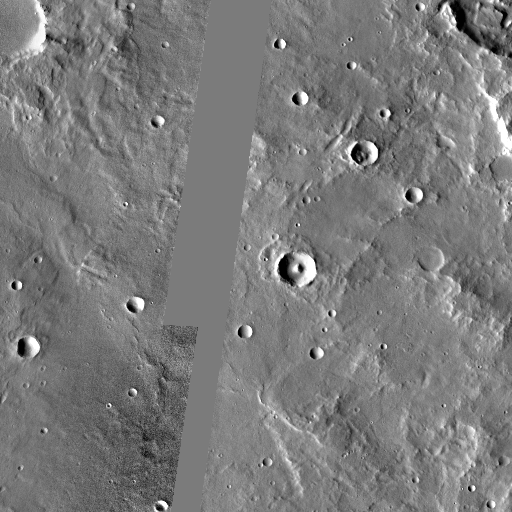
Crater classes present: Background, Other